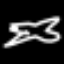
Label: airplane